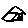
Label: house